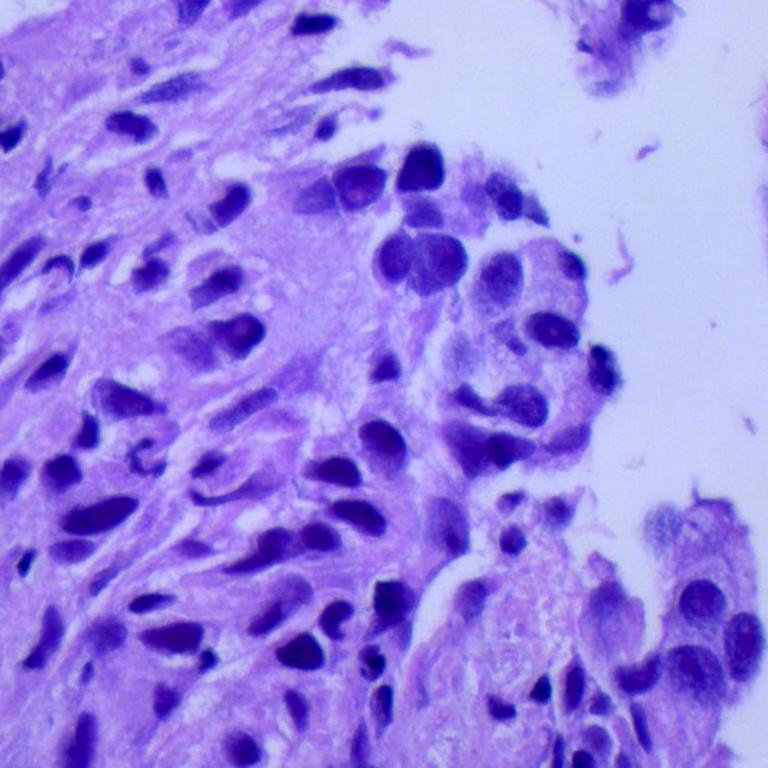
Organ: lung
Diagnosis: adenocarcinomas